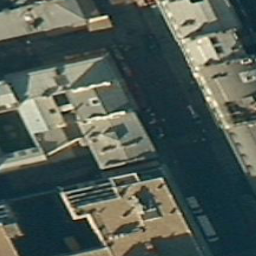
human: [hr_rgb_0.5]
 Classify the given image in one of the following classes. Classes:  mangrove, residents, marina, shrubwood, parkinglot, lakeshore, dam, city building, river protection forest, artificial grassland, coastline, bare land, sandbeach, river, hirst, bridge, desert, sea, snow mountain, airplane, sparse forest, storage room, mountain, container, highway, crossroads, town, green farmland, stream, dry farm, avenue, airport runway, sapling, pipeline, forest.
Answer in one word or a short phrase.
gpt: city building